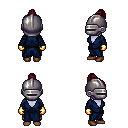
a pixel art fantasy rpg character, female body template, dark elf, purple skin, blue robe, metal pants, brunette short topknot hairstyle, metal helm, gold gloves, brown shoes, four views (front, back, left, right), 2x2 character sprite sheet, small pixel art, hard edges, no anti-aliasing